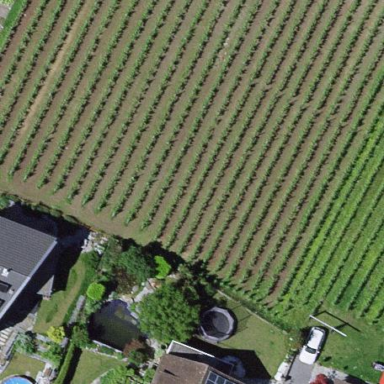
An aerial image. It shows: Vineyard.